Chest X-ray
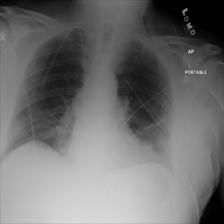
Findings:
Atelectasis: positive
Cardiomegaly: negative
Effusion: negative
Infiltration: negative
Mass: negative
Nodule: negative
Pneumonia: negative
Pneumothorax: positive
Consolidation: negative
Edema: negative
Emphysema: positive
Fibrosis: negative
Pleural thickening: negative
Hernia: negative